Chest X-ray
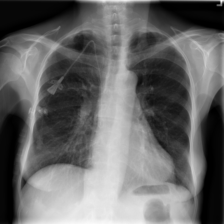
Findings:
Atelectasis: positive
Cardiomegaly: negative
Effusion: negative
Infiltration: negative
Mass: negative
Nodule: negative
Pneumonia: negative
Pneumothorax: negative
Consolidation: negative
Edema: negative
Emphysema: negative
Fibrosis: negative
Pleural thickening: negative
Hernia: negative